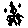
Label: zigzag